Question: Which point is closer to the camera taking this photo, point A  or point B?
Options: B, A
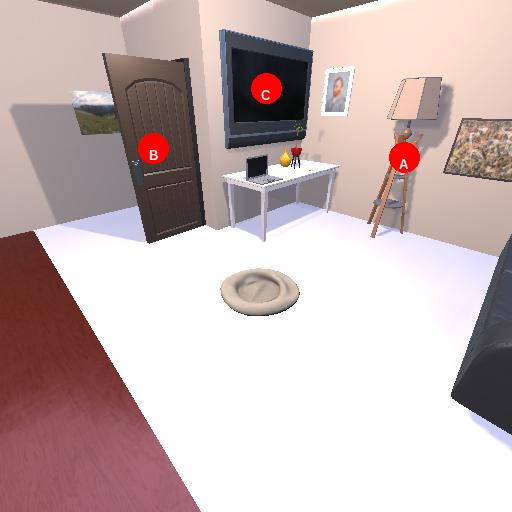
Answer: B